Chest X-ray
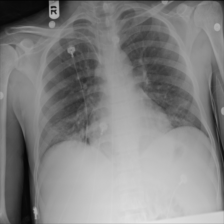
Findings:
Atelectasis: negative
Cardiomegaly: negative
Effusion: negative
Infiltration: negative
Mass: negative
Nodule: negative
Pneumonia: negative
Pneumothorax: negative
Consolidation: negative
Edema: negative
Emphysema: negative
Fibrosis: negative
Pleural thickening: negative
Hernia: negative